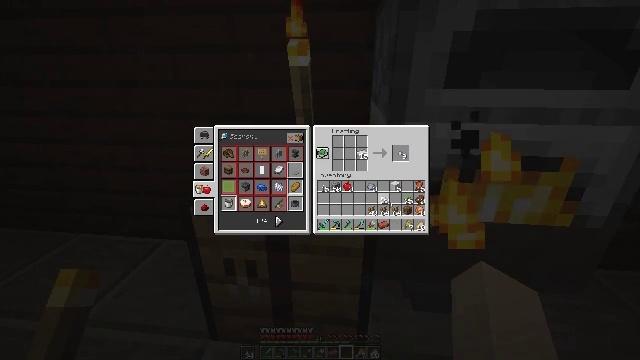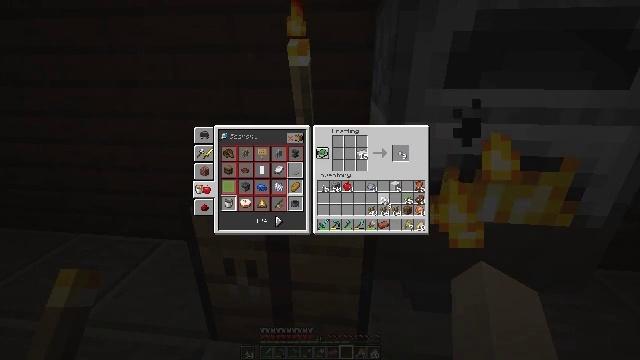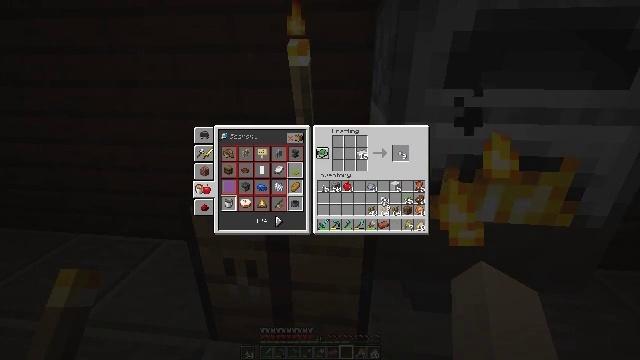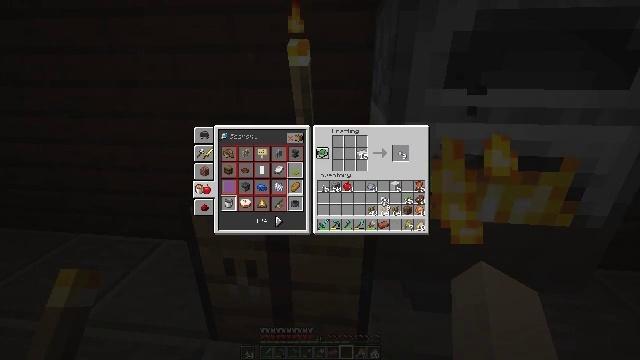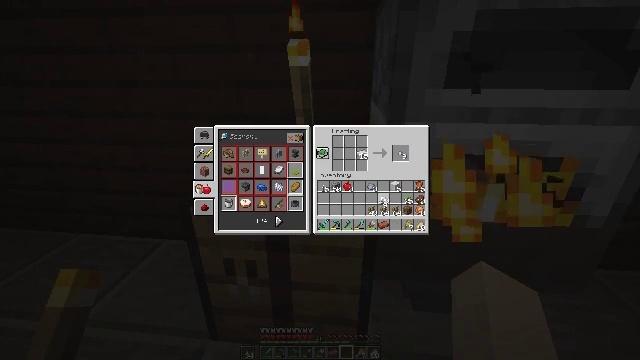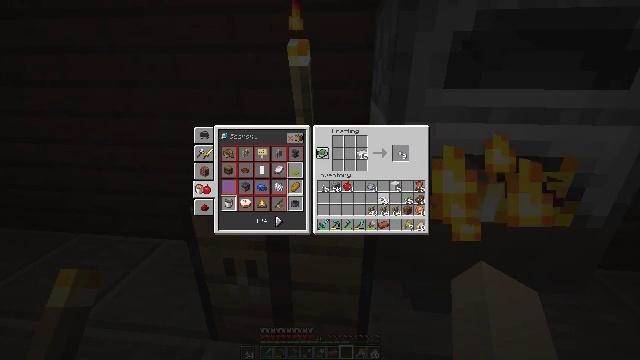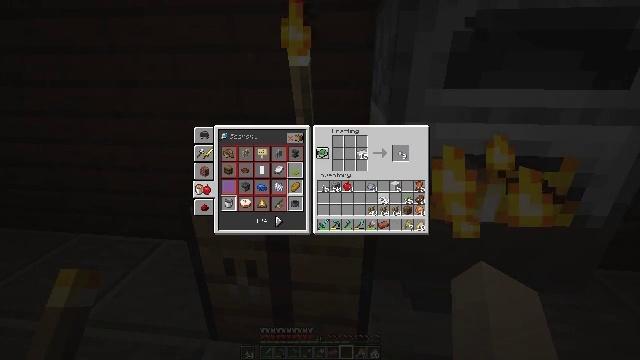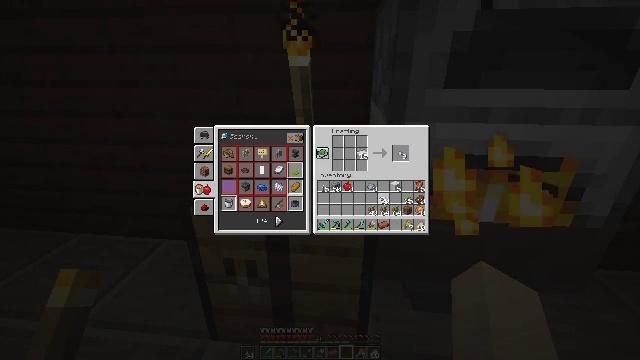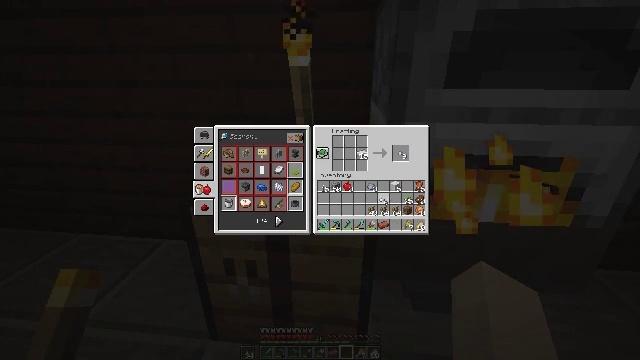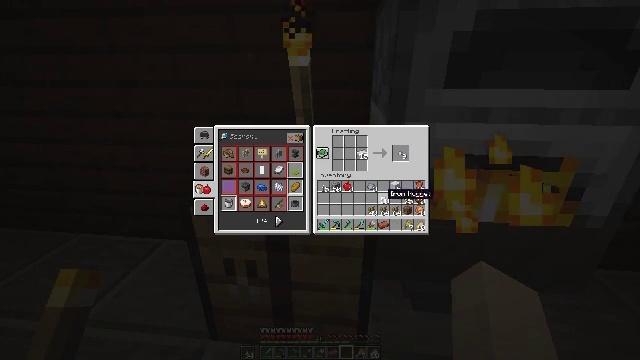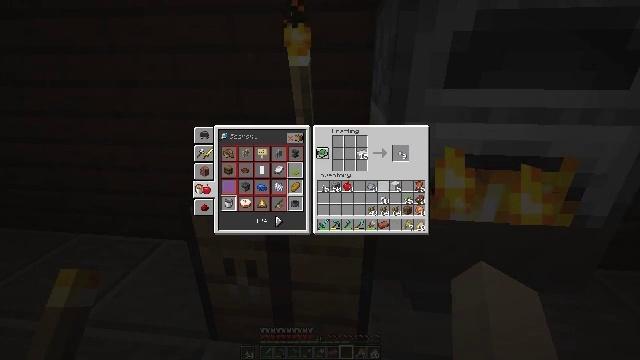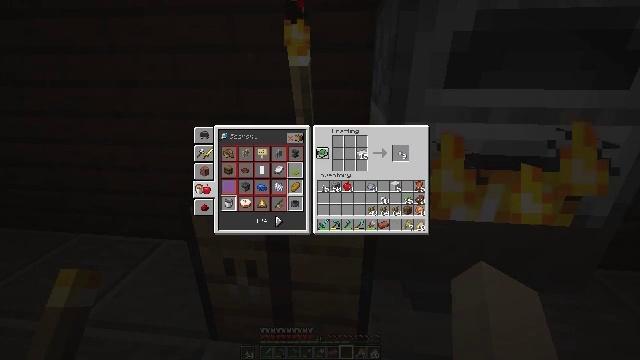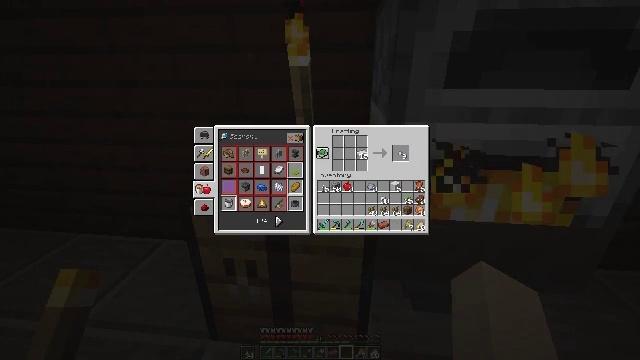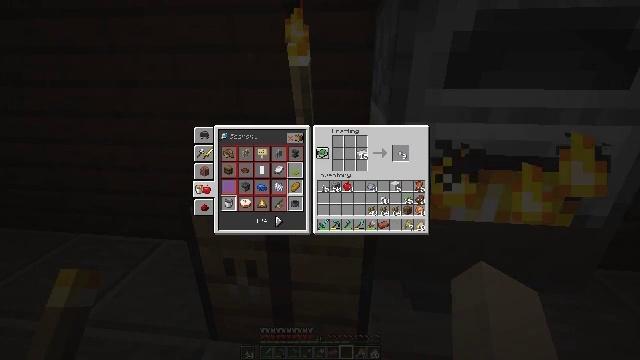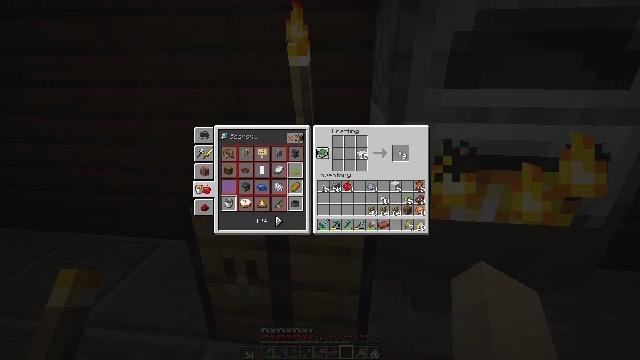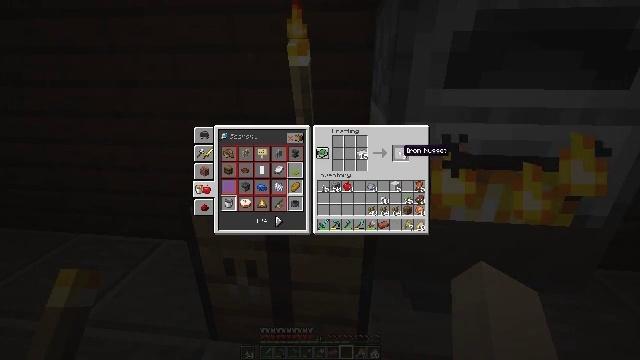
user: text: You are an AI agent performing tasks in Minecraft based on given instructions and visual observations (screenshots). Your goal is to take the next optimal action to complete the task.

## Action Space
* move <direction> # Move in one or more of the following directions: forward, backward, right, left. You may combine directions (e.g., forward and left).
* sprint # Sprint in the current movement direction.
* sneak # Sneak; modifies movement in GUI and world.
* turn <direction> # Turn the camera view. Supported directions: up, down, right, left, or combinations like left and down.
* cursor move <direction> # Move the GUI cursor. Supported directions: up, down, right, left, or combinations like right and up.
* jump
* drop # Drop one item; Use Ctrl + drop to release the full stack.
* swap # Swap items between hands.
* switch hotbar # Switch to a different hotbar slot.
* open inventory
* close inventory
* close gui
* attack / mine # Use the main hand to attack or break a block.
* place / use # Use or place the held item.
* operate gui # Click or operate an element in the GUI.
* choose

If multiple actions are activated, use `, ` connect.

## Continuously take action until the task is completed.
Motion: motion action
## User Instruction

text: Break down iron ingot in the crafting table to get iron nugget.
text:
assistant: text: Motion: no_op
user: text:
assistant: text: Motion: no_op
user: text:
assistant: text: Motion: no_op
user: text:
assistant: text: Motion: no_op
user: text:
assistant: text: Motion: no_op
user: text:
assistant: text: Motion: attack / mine
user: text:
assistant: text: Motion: attack / mine
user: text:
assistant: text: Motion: attack / mine
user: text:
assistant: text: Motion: no_op
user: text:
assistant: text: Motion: turn right and up
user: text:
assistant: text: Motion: turn right and up
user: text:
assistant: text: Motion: turn right and up
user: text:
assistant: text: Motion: turn up
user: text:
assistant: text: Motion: no_op
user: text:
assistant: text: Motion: no_op
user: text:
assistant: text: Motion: no_op
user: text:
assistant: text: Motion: attack / mine
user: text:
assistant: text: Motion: attack / mine
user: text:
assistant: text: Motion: attack / mine
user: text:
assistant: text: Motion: turn down
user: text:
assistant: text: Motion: turn left and down
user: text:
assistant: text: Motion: no_op